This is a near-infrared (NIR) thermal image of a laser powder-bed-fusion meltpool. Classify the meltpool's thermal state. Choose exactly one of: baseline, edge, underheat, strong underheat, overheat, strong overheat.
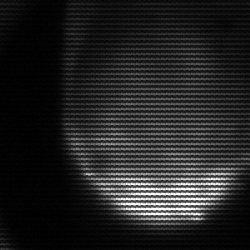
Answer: edge